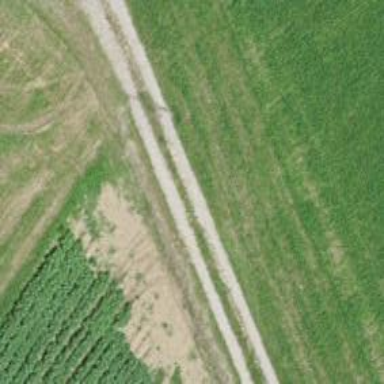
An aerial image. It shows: Grassy track road with grade 4 track type.